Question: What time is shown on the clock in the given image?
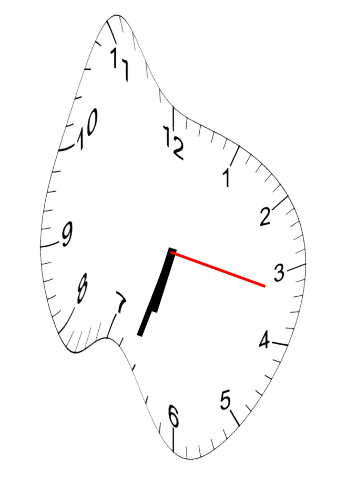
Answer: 06:33:17